Field crop: tomato
Growth stage: 2
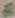
Species: solanum